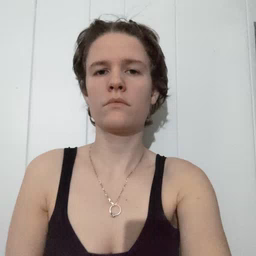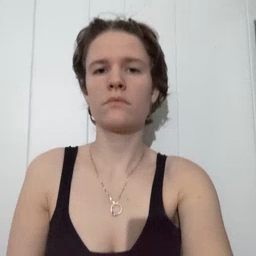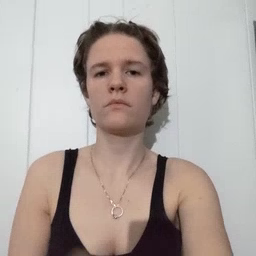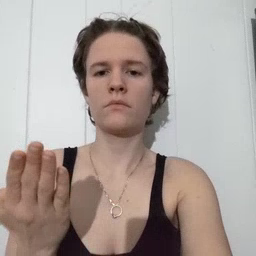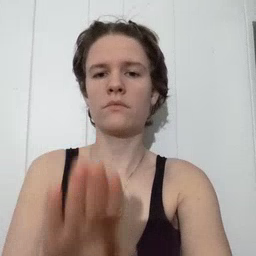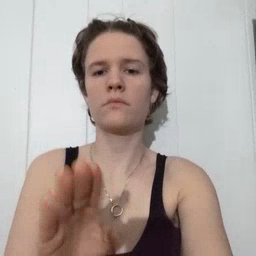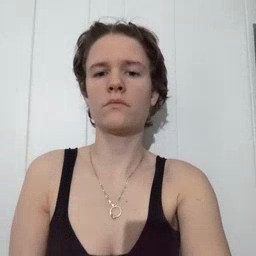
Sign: close